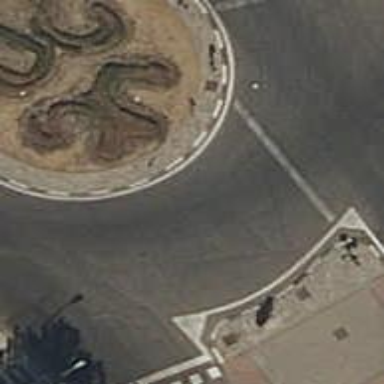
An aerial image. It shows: Tertiary road made of asphalt leading to roundabout junction.